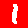
Digit: 1